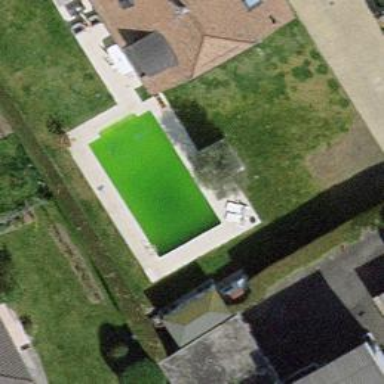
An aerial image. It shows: Swimming pool located in leisure land.